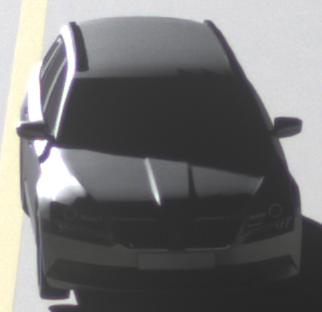
Make: Skoda
Model: Superb Combi 1.4 TSI
Detailed model: Superb (III) Combi
Model produced from: 2015/09
Model produced until: 2018/06
Doors: 5
Color: gray
Road condition: dry road
Daytime: sunrise or sunset
Contrast: high contrast